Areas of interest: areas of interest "Sanya City Cultural Center"
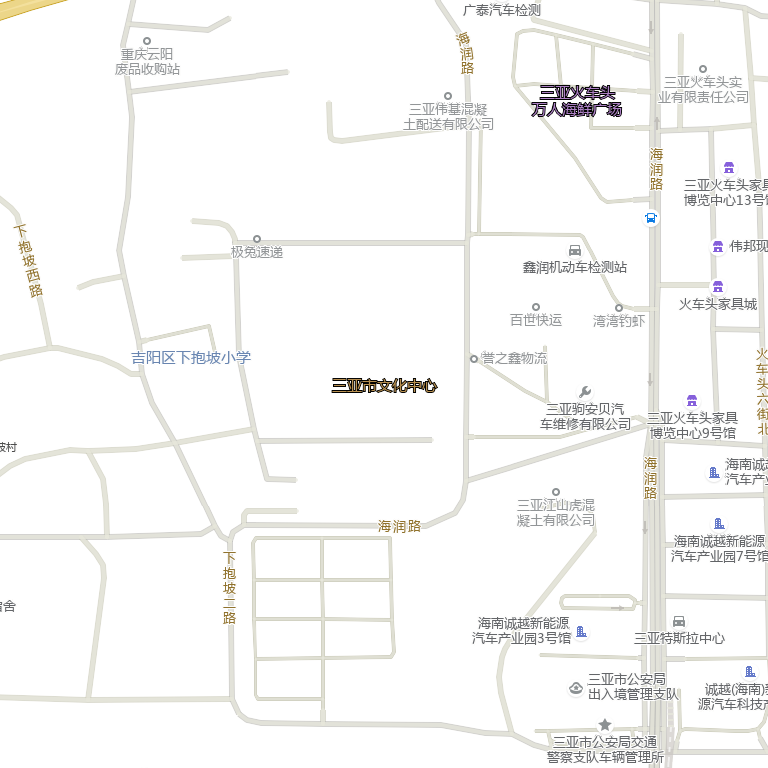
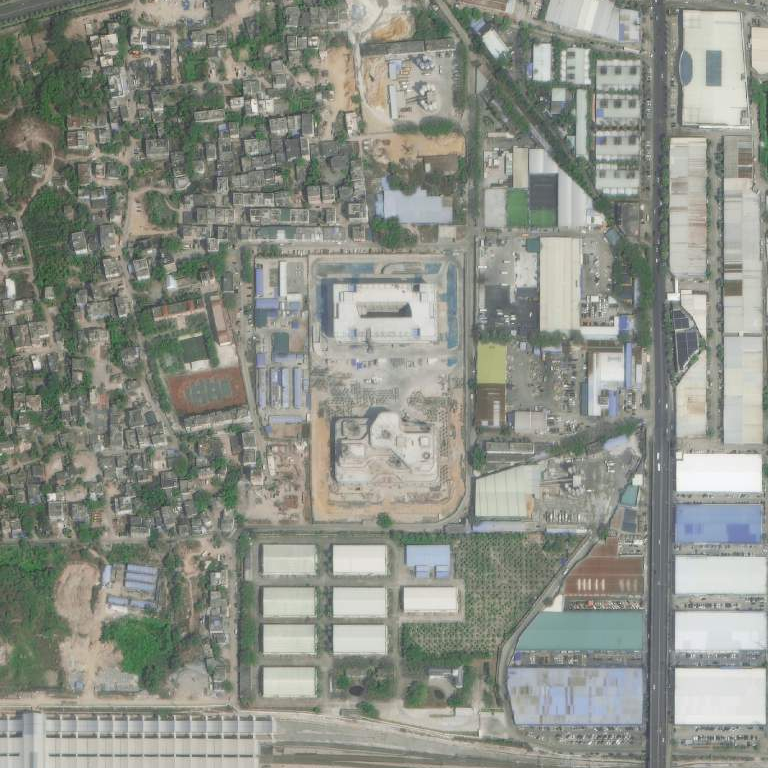